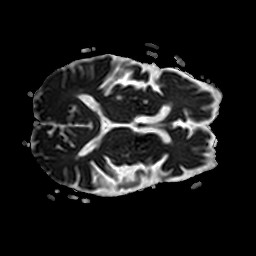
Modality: ADC
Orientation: axial
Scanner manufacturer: philips
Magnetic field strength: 3 T
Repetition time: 3.975 s
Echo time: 0.06039 s